Current action and preconditions to check: trajectory_clear

Your task: For each precondition in the list above, predict whether it will hold at this action.

Consider the current scene as observed from the mobile robot's camera, and analyze the predicted future states of all dynamic agents (e.g., people, animals, vehicles, or any moving entities) within the NEXT SECOND.

IMPORTANT: Only answer "very likely" if you are absolutely certain—based on strong, clear evidence—that a dynamic agent will violate the precondition in the predicted future state. Do NOT answer "very likely" for unlikely, ambiguous, or low-probability risks.

Ask yourself for each precondition: Is there a high probability, with clear and convincing evidence, that the predicted future states of any dynamic agent will interfere with the predicted future state of the currently executing action within the NEXT SECOND, causing that precondition to fail?

Assess the risk level based on these predictions. Use "likely" or "very likely" if motions create a clear risk of interference.

Use "neutral" or "improbable" if agents are nearby but their predicted paths are clearly diverging or non-conflicting.

Failure Risk Categories: "very improbable", "improbable", "neutral", "likely", "very likely"

Answer Format: Output ONLY the probability_of_failure value from these categories: "very improbable", "improbable", "neutral", "likely", "very likely"

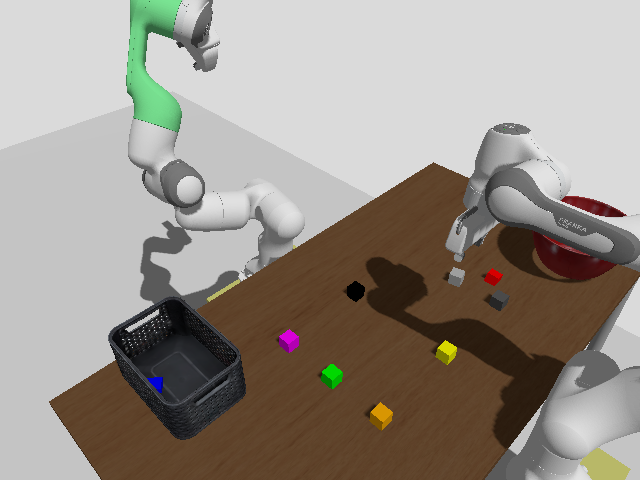

Answer: very improbable